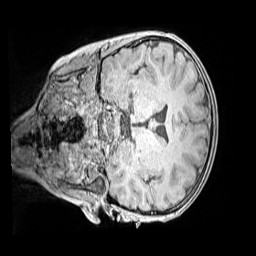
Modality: MP2RAGE
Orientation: coronal
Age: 9
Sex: male
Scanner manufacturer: siemens
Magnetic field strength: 3 T
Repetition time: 4 s
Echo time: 0.00299 s